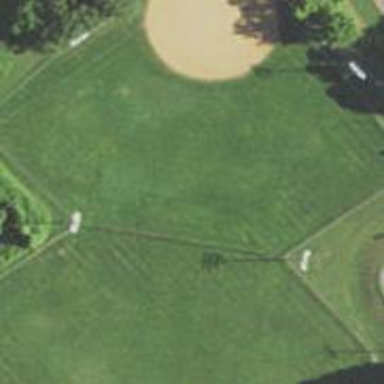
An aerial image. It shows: Baseball pitch for leisure land.